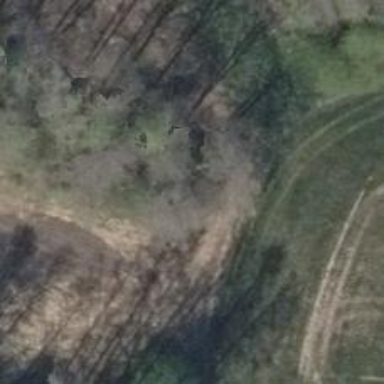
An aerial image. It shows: Row of deciduous broadleaved trees.